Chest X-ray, PA view. Patient: 46 years old, sex M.
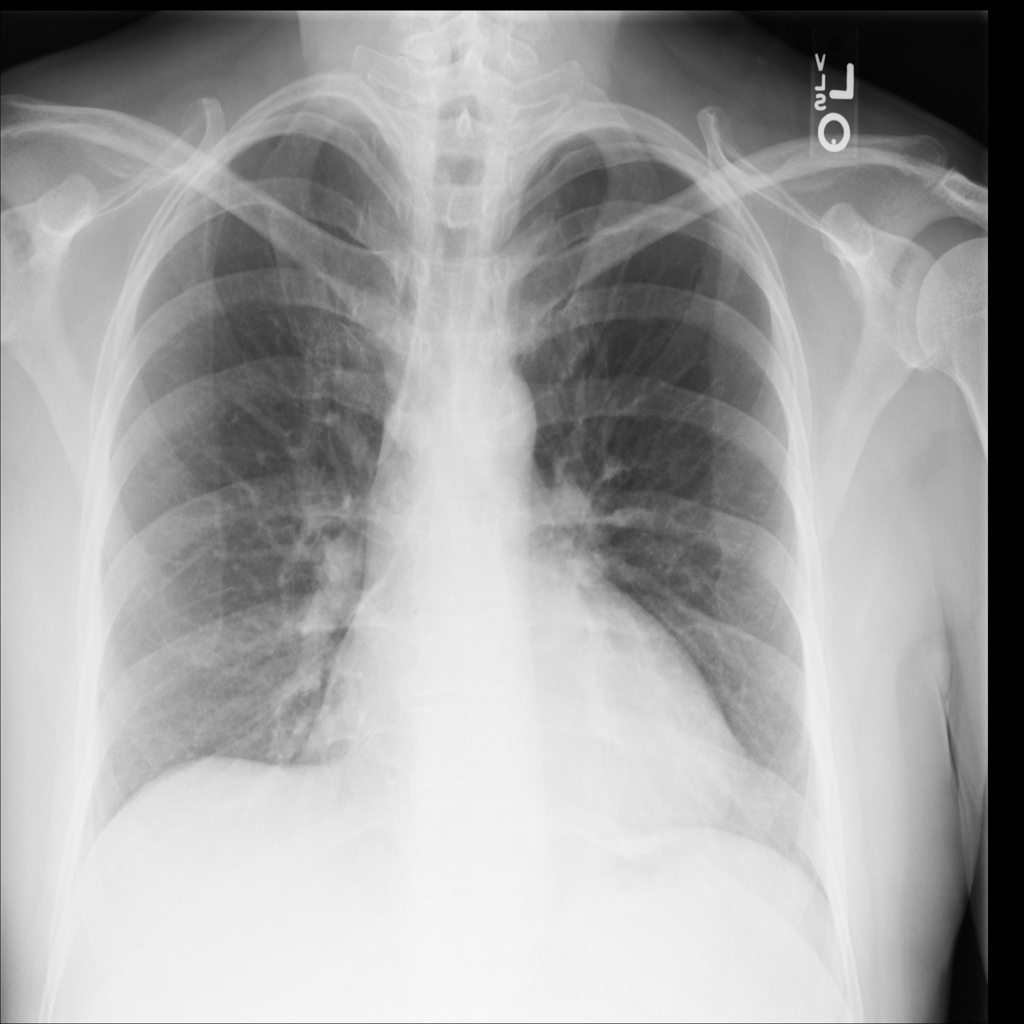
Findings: No Finding